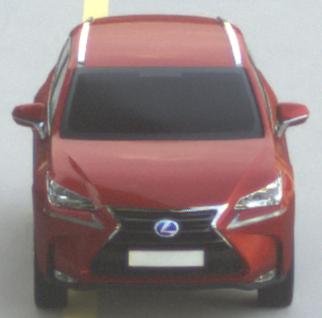
Make: Lexus
Model: NX 300h
Detailed model: NX (AZ1)
Model produced from: 2017/11
Model produced until: 2018/08
Doors: 5
Color: red
Road condition: dry road
Daytime: sunrise or sunset
Contrast: medium contrast